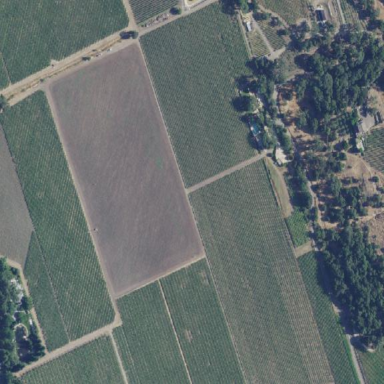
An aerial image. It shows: Vineyard growing grapes.